Question: I'm facing some problems with a SearchView in a Contextual Action Bar called by a Fragment. The major one is that when my SearchView is expanded, it makes disappear all other items in action bar (except the closing button) even if there's some unused space, like you can see in this screenshot:

Furthermore, I'm also having the same exact problem discussed in this question:
<URL>
This is the XML code of my SearchView:
'''
<?xml version="1.0" encoding="utf-8"?>
<menu xmlns:android="http://schemas.android.com/apk/res/android"
xmlns:app="http://schemas.android.com/apk/res-auto">
<item android:id="@+id/menu_series_cab_search"
android:icon="@drawable/ic_search"
android:title="@string/action_search"
app:actionViewClass="android.support.v7.widget.SearchView"
app:showAsAction="ifRoom"/>
<item android:id="@+id/action_settings"
android:title="@string/action_settings"
android:orderInCategory="100"
app:showAsAction="never" />
</menu>
'''
And this is the JAVA code of my Fragment that implements ActionMode.Callback
'''
@Override
public boolean onCreateActionMode(ActionMode mode, Menu menu) {
mode.getMenuInflater().inflate(R.menu.menu_series_cab, menu);
mSearchView = (SearchView) MenuItemCompat
.getActionView(menu.findItem(R.id.menu_series_cab_search));
mSearchView.setQueryHint(getResources().getString(R.string.action_search));
mSearchView.setOnQueryTextListener(new SearchView.OnQueryTextListener() {
@Override
public boolean onQueryTextSubmit(String s) {
mSearchView.clearFocus();
return true;
}
@Override
public boolean onQueryTextChange(String s) {
return false;
}
});
mSearchView.setIconifiedByDefault(false);
return true;
}
@Override
public boolean onPrepareActionMode(ActionMode mode, Menu menu) {
mSearchView.requestFocus();
return true;
}
'''
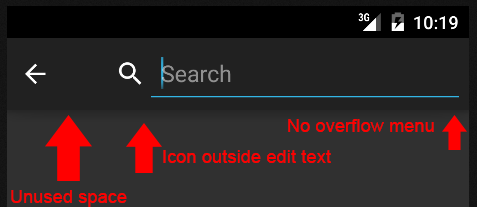
Answer: first thing the searchview widget has a maximum fixed size, so empty space are inevitabile.
If you want that your "action_settings" item doesn't disappear when the searchview collapse you need to set app:showAsAction="always"
'''
<?xml version="1.0" encoding="utf-8"?>
'''
'''
<item android:id="@+id/menu_series_cab_search"
android:icon="@drawable/ic_search"
android:title="@string/action_search"
app:actionViewClass="android.support.v7.widget.SearchView"
app:showAsAction="ifRoom|collapseActionView"/>
<item android:id="@+id/action_settings"
android:title="@string/action_settings"
android:icon="@drawable/abc_ic_menu_moreoverflow_mtrl_alpha"
app:showAsAction="always" />
'''
And your Java code should be like this:
'''
@Override
public void onCreateOptionsMenu(Menu menu, MenuInflater inflater) {
inflater.inflate(R.menu.main, menu);
MenuItem searchItem = menu.findItem(R.id.action_search);
// Get the SearchView and set the searchable configuration
searchManager = (SearchManager) getActivity().getSystemService(Context.SEARCH_SERVICE);
searchView = (SearchView) MenuItemCompat.getActionView(searchItem);//MenuItemCompat.getActionView(searchItem);//menu.findItem(R.id.action_search).getActionView();
// Assumes current activity is the searchable activity
searchView.setSearchableInfo(searchManager.getSearchableInfo(getActivity().getComponentName()));
searchView.setIconifiedByDefault(false); // Do not iconify the widget; expand it by default
super.onCreateOptionsMenu(menu, inflater);
}
'''